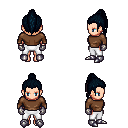
a pixel art fantasy rpg character, female body template, human, light skin, brown long-sleeve shirt, white pants, raven long topknot hairstyle, metal gloves, metal boots, four views (front, back, left, right), 2x2 character sprite sheet, small pixel art, hard edges, no anti-aliasing